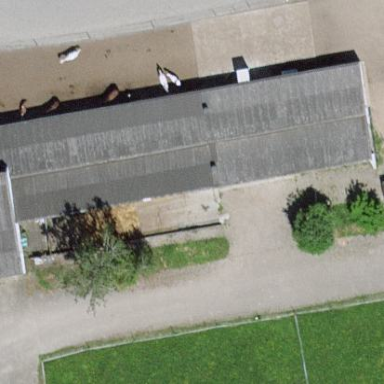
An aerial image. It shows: Building located in area designated for horse riding leisure land.